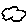
Label: cloud